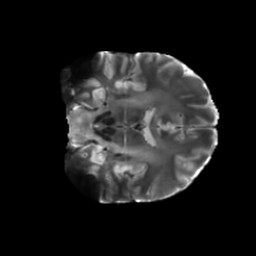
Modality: T2w
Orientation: coronal
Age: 25
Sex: female
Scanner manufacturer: siemens
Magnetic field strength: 6.98 T
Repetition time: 7.776 s
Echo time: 0.076 s